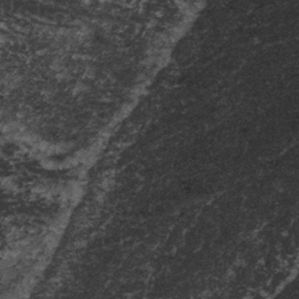
Label: frost